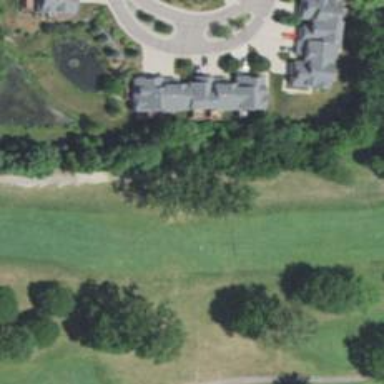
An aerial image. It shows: Golf hole.